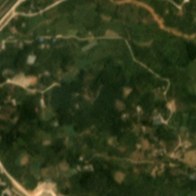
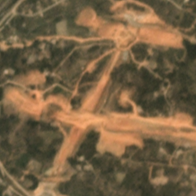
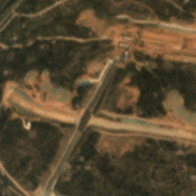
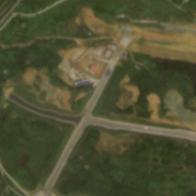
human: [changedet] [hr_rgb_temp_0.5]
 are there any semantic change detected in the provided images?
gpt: Many trees are removed and new roads are constructed.

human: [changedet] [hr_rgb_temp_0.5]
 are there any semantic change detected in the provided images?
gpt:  a straight concrete road with intersecting roads have appeared in the scene .

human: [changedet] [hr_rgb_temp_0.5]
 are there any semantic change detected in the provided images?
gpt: Some new roads and construction site at the top left appears .

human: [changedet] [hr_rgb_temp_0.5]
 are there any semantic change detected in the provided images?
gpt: deforestation occurred and bareland appeared in the scene .

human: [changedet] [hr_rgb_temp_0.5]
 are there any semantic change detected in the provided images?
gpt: a main road with some intersecting roads has constructed .